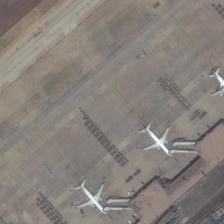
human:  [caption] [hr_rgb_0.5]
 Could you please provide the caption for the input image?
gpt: the apron in front of the terminal is large but only four planes are parked .

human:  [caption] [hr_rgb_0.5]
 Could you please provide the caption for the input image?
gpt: four planes are parked in the airport .

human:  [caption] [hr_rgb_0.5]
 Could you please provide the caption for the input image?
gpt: four planes are near to a building on an airport .

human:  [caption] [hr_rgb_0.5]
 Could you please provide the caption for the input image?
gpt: four planes are parked next to a large building on an airport .

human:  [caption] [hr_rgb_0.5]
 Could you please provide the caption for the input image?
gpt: four planes are parked next to a large building on an airport .